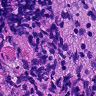
Metastatic tissue present: no